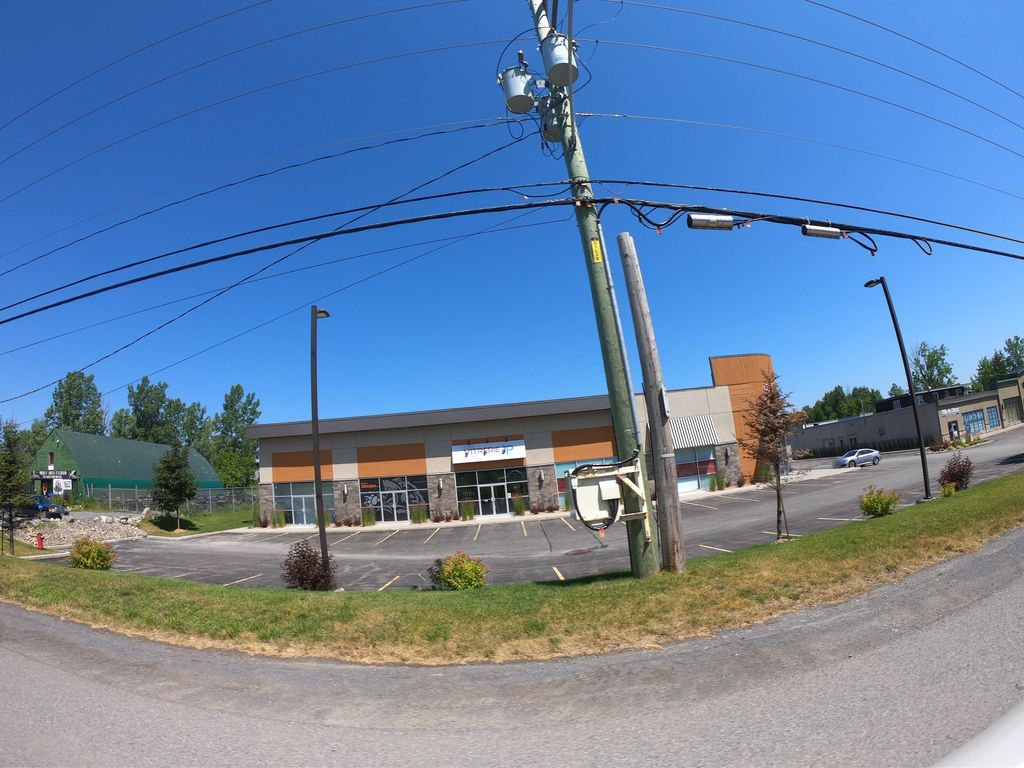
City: ottawa-gatineau